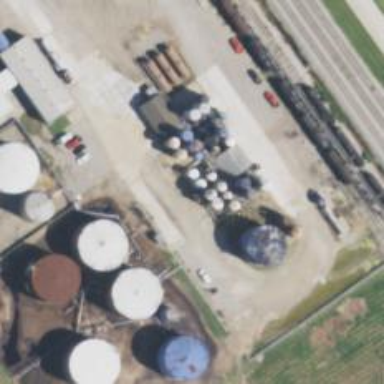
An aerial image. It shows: Storage tank that is man-made.